RGB frame:
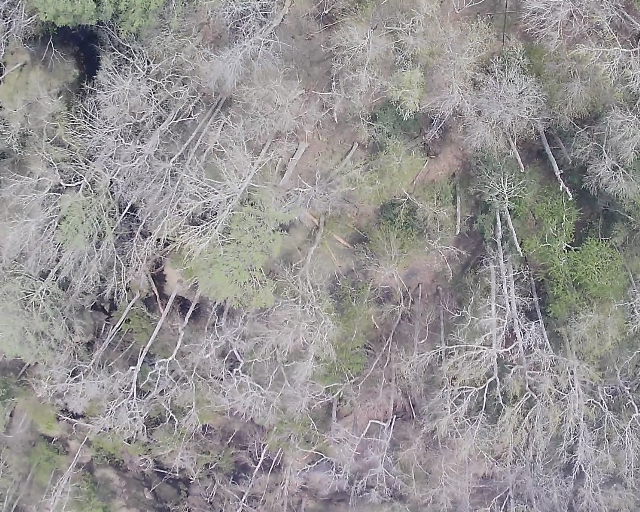
Thermal frame:
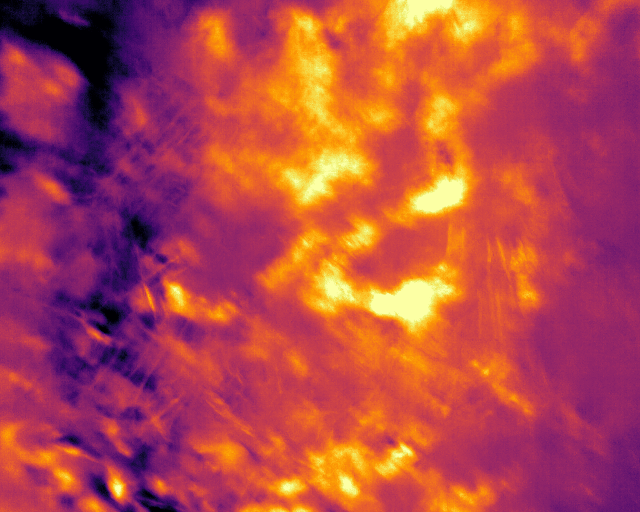
Captured: 2026-02-26 03:45:27
Pixels at or above 80 °C: 0 (fraction of frame: 0)